Question: I don't know if I understood very well, but what I guess is that when you post with a previous Restangular element that came from server, it should result in a restangular element with the first element as parentResource.
Take a look at this code:
'''
// GET: api/vessels
var vessels = Restangular.all('vessels').getList();
this.vessel = vessels[0];
// POST: api/vessels/125/events
this.vessel
.post('events', event)
.then(event => { // the server returns the same object but with id filled
this.vessel.events.push(event);
}
'''
So event should come with 'this.vessel' as parent but it's coming empty:

The problem is that when I try to 'event.remove()' the url of the action is 'DELETE api/events/2703' and not 'DELETE api/vessels/125/events/2703' as it should be.
What am I doing wrong?
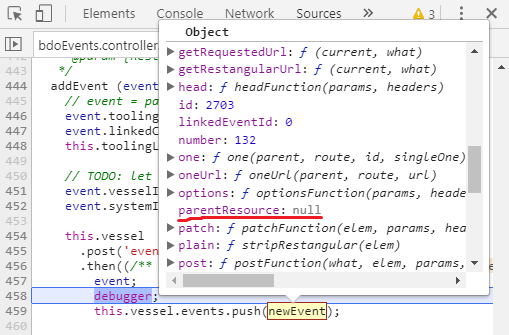
Answer: I found the answer. This is what I should had done:
'''
// GET: api/vessels
var vessels = Restangular.all('vessels').getList();
this.vessel = vessels[0];
// POST: api/vessels/125/events
this.vessel
.one('events')
.post(null, event)
.then(event => { // the server returns the same object but with id filled
this.vessel.events.push(event);
}
'''